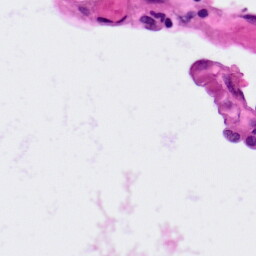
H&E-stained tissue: Lung